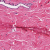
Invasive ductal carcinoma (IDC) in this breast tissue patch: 0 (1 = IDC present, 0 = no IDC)